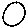
Label: circle